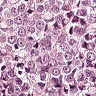
Metastatic tissue present: yes